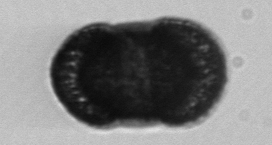
Label: pollen